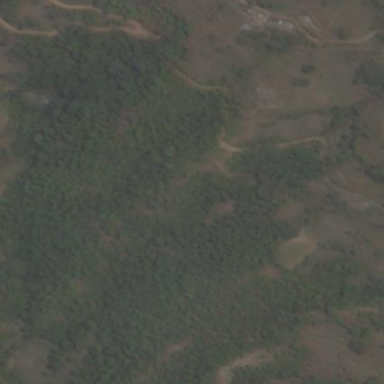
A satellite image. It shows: Forest area.